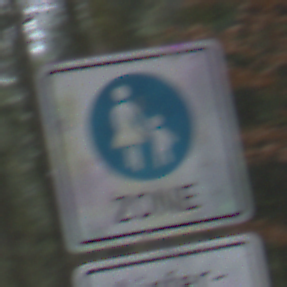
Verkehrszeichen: BeginnFussgaengerzone
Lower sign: BesondereFahrzeugeUndTransportgueter5
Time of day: Midday
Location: Outdoor (Nature)
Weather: Overcast
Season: NotSpecified
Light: Natural